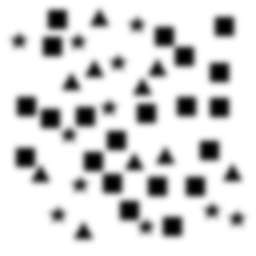
Squares: 21
Triangles: 10
Stars: 11
Total shapes: 42